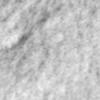
Label: no_change